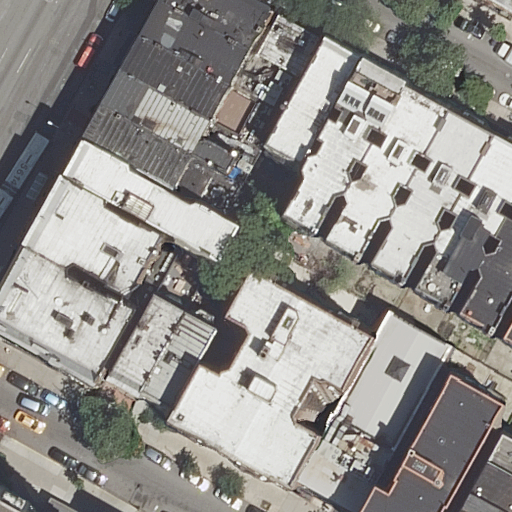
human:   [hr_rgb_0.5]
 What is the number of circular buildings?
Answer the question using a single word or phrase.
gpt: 0

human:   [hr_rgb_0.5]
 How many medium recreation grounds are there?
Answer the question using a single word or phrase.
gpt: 0

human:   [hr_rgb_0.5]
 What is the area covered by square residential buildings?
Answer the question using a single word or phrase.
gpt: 0m2

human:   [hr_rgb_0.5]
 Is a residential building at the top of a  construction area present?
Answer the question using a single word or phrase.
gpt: no

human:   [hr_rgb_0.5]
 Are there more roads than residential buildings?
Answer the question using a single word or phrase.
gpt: no

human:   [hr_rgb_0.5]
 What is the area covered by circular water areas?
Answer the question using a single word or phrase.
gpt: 0m2

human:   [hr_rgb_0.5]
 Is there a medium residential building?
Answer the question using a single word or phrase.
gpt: yes

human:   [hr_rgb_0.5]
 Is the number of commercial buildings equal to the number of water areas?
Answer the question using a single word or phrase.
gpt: yes

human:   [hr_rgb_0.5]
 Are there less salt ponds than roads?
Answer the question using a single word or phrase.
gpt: yes

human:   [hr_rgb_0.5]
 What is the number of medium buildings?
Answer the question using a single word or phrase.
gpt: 16

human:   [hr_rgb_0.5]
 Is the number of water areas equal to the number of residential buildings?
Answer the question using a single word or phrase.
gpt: no

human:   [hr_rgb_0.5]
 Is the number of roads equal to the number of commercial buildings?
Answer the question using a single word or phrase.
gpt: no

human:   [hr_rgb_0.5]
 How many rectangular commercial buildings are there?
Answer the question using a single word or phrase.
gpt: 0

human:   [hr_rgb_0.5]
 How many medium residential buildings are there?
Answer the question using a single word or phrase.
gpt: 16

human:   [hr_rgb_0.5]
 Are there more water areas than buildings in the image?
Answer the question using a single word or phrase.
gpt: no

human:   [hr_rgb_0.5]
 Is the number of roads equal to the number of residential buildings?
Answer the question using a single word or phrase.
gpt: no

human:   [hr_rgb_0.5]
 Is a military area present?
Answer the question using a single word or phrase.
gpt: no

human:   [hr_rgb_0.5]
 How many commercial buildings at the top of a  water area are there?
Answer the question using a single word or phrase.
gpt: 0

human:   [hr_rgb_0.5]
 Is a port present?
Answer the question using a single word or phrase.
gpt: no

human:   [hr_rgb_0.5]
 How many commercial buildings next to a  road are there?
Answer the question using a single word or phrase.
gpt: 0

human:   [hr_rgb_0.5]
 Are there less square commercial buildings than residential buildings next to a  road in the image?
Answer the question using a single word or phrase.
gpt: yes

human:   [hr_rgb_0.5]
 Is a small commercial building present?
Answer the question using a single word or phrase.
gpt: no

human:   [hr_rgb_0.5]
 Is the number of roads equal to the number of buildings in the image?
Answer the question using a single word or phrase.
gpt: no

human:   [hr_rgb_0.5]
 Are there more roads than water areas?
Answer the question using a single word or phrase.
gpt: yes

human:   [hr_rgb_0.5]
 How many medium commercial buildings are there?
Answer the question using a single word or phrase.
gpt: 0

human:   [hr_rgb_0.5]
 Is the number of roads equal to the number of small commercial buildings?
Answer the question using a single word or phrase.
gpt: no

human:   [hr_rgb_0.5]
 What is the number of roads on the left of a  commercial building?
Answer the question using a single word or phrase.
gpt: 0

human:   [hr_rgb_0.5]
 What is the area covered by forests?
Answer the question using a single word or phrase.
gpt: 0m2

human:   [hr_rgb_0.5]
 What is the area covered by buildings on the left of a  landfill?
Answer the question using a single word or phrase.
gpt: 0m2

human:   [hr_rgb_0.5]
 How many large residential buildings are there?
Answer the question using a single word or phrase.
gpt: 1

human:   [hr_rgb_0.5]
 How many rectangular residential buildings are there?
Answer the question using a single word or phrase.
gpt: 13

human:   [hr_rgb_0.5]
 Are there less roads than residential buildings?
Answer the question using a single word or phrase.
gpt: yes

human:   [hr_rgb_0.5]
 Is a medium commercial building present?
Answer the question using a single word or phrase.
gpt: no

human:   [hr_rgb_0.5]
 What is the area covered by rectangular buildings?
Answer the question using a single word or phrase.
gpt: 1826m2

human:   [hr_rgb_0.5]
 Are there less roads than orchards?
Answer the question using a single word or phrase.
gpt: no

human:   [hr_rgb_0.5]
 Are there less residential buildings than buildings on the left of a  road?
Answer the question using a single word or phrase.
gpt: no